Aerial crown-view tile of a tropical tree (Barro Colorado Island, Panama), acquired 20240813:
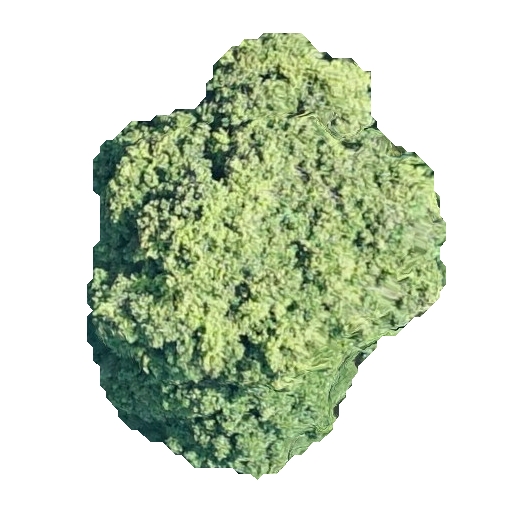
Species: Prioria copaifera
GBIF accepted scientific name: Prioria copaifera
Crown area: 167.747 m²